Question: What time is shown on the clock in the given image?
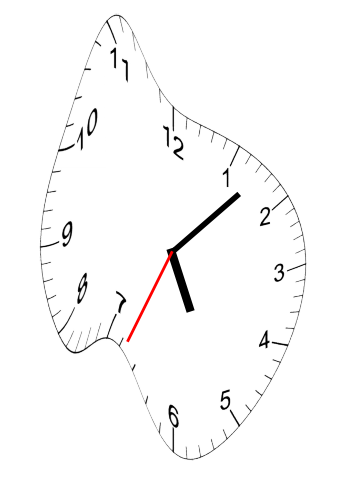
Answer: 05:07:34